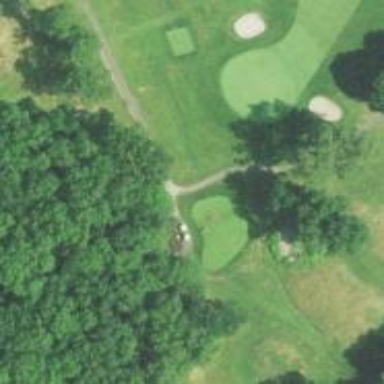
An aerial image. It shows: Path for both roads and golfers.